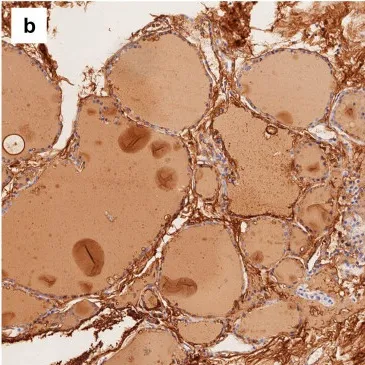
IHC staining of ectopic thyroid tissue. (b) Positive immunohistochemistry staining of TG.
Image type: pathology (immunostaining)